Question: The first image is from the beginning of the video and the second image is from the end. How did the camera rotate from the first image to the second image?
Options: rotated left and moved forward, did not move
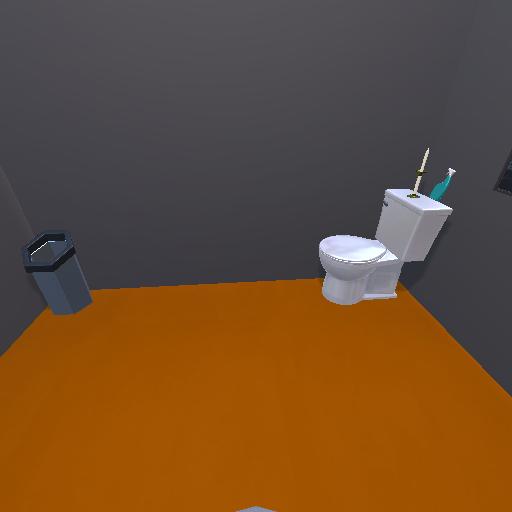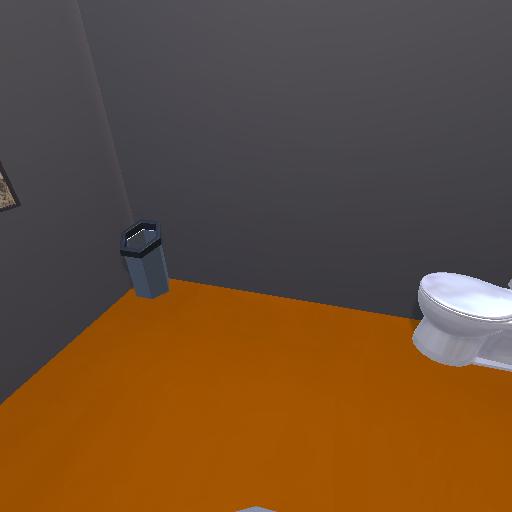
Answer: rotated left and moved forward